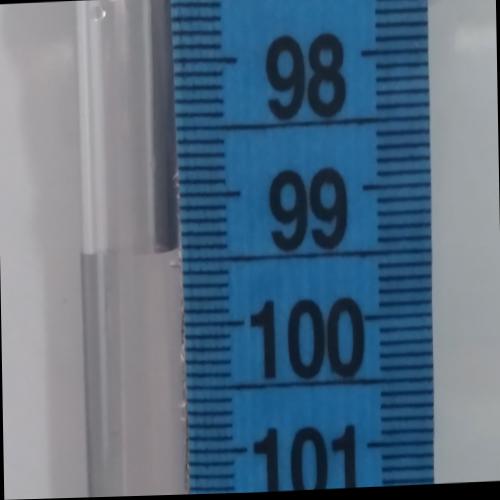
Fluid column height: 99.4 cm